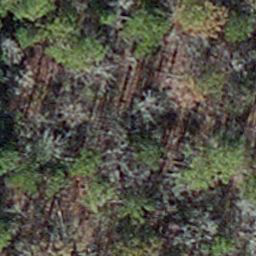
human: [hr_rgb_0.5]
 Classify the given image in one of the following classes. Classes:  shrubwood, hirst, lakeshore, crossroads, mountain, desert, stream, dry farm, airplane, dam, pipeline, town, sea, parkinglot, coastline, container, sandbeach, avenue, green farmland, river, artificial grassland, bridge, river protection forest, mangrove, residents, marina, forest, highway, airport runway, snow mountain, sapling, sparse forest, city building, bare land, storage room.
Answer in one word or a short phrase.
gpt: sapling